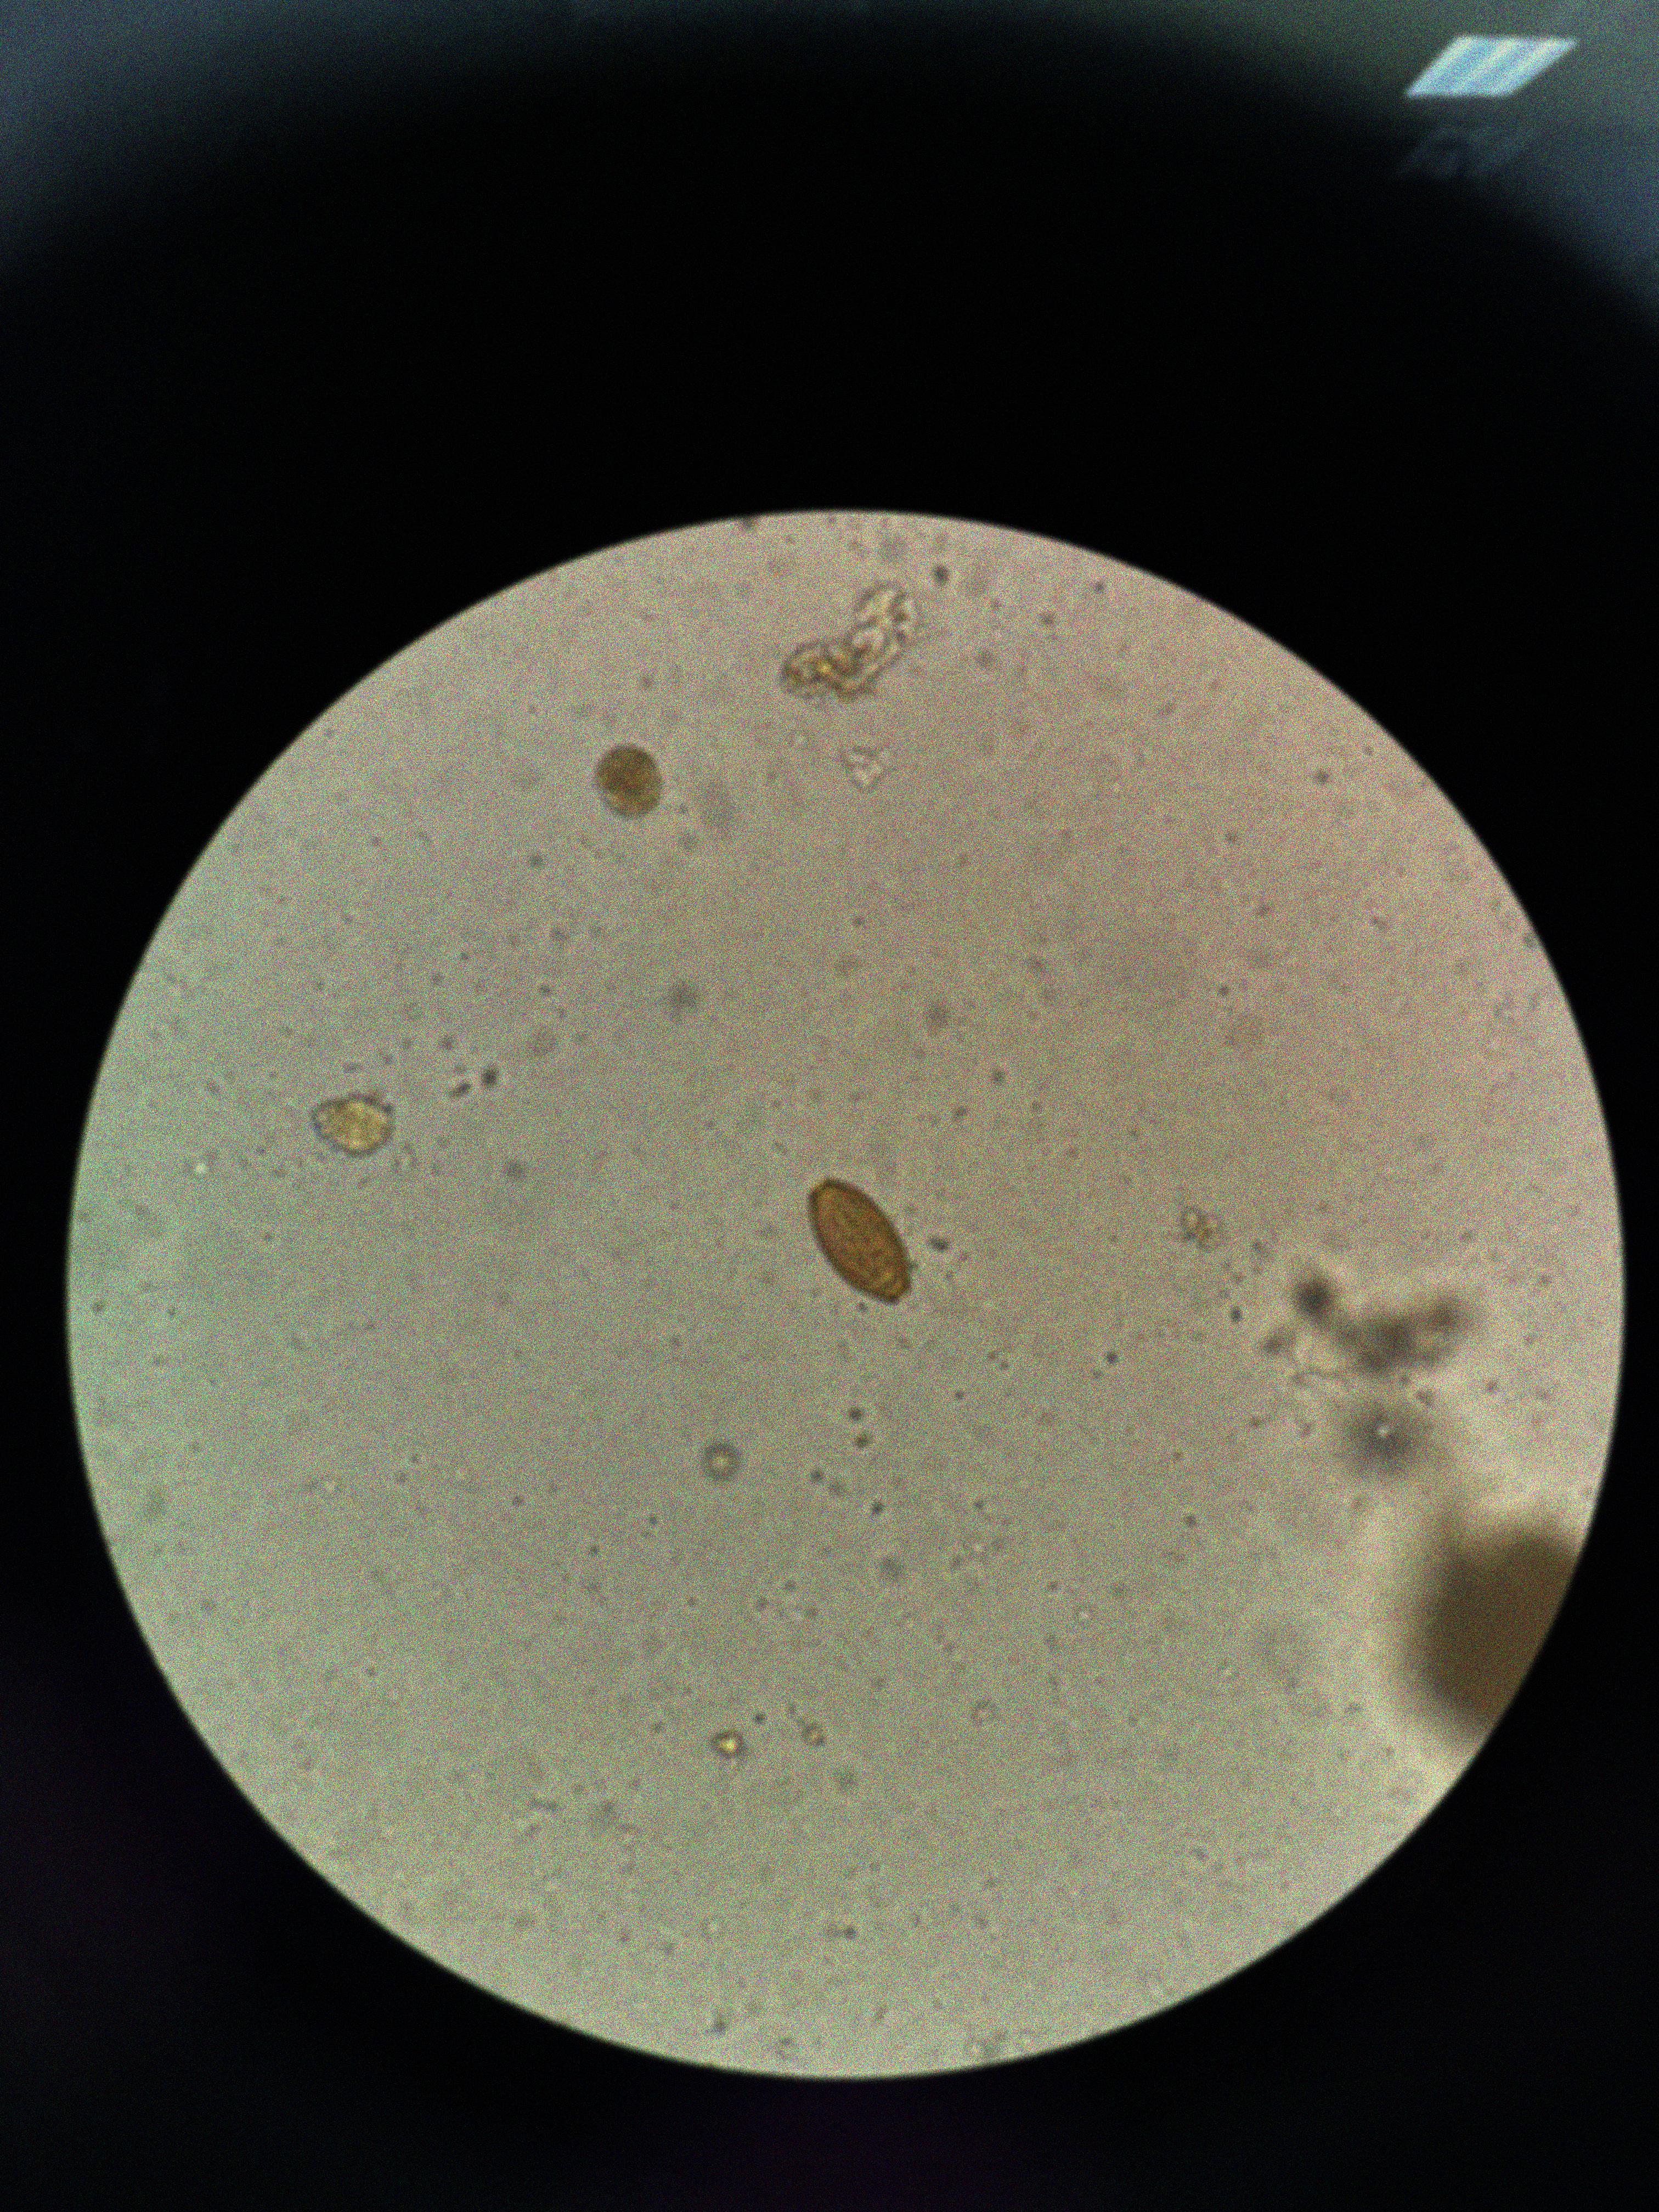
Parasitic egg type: Trichuris trichiura